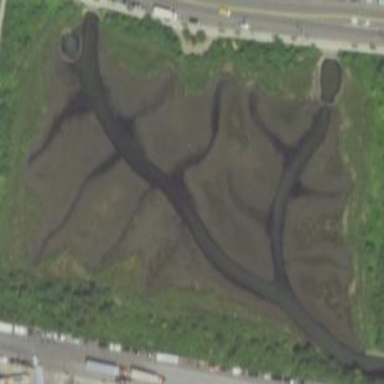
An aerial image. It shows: Wetland area characterized by wet meadow.